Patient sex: M
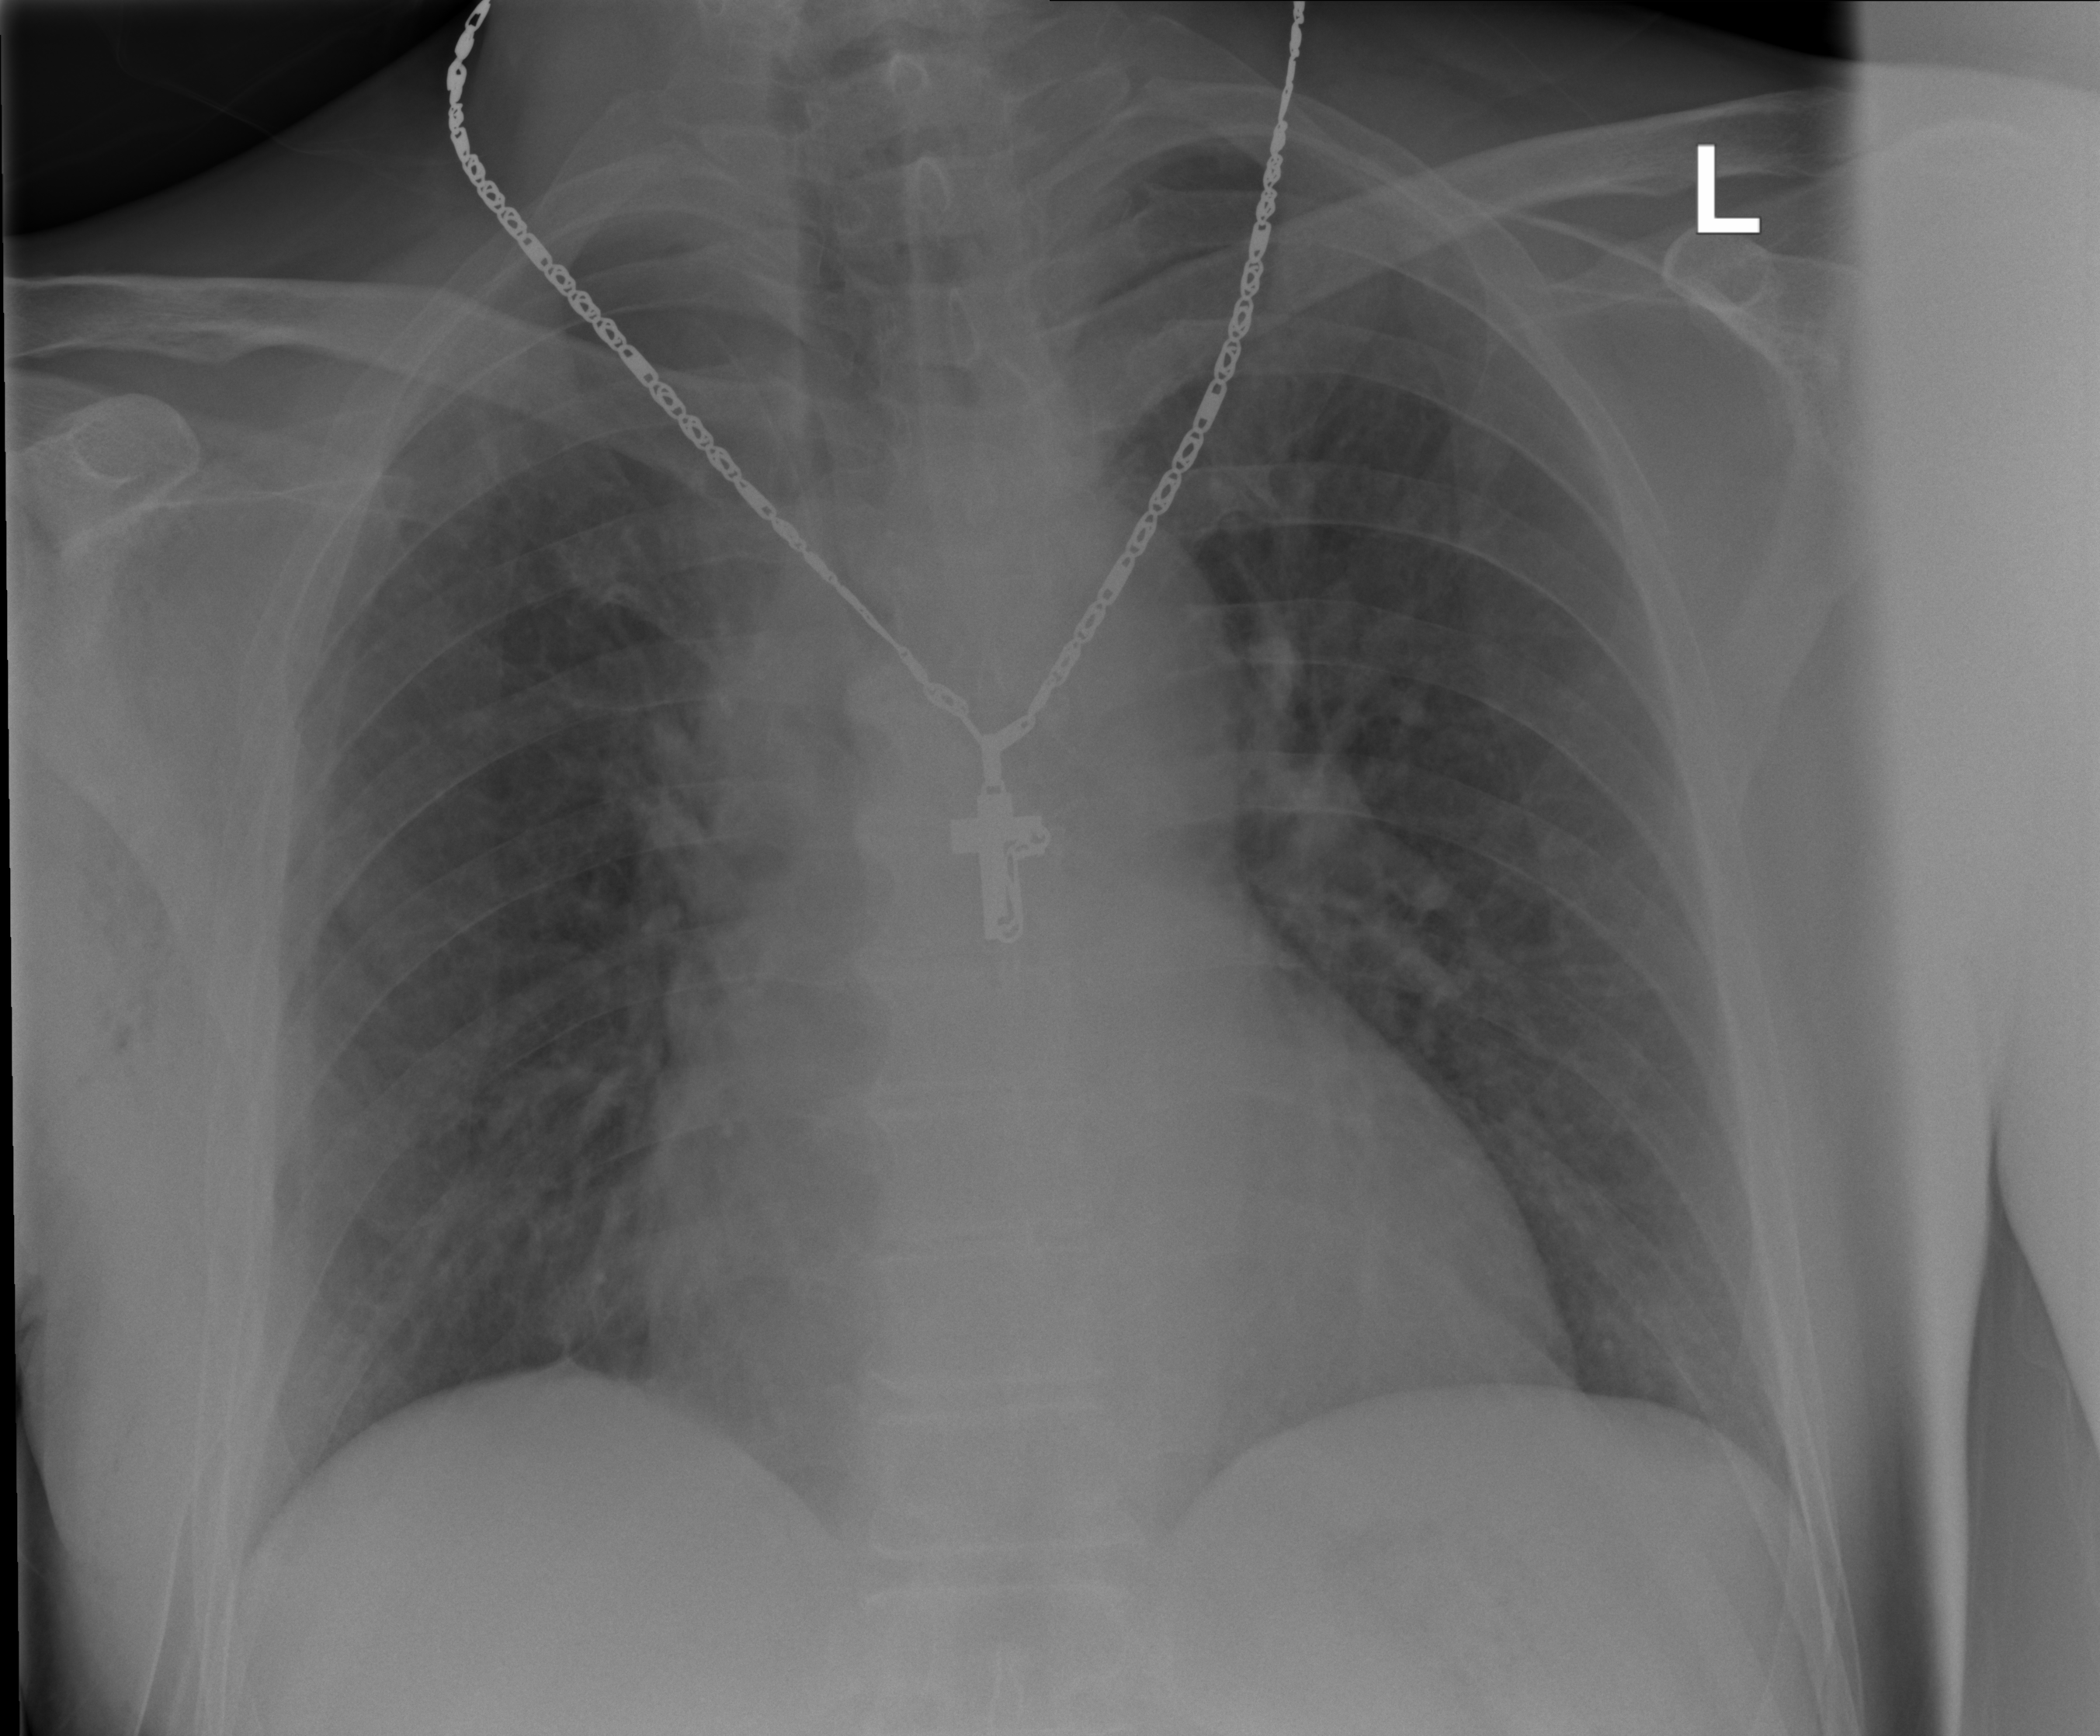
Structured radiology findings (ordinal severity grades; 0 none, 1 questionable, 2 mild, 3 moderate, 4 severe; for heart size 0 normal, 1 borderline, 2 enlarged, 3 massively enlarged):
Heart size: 1
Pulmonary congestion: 2
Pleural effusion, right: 2
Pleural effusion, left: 0
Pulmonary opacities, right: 2
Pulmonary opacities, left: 2
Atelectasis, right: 2
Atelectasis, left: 2